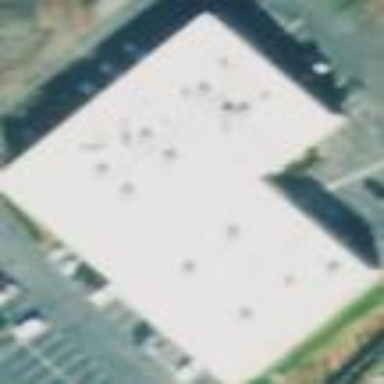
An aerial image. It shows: Mall building.